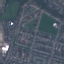
Land use / land cover class: Residential